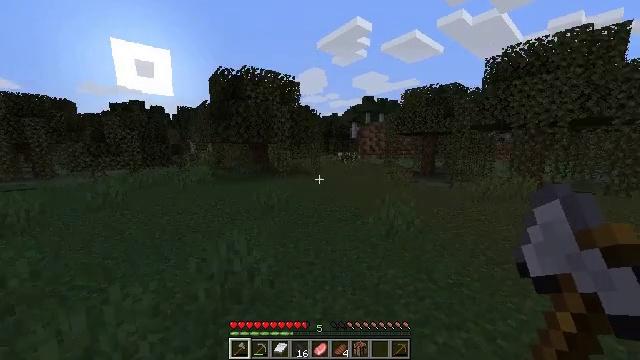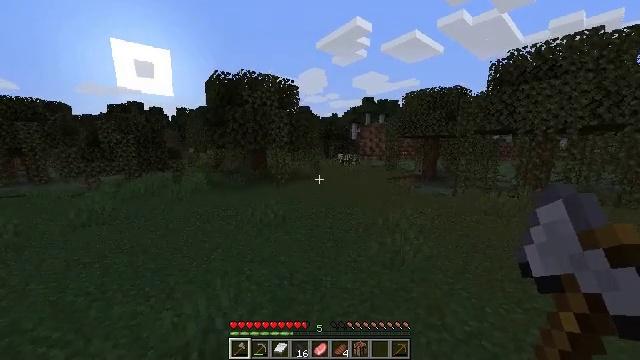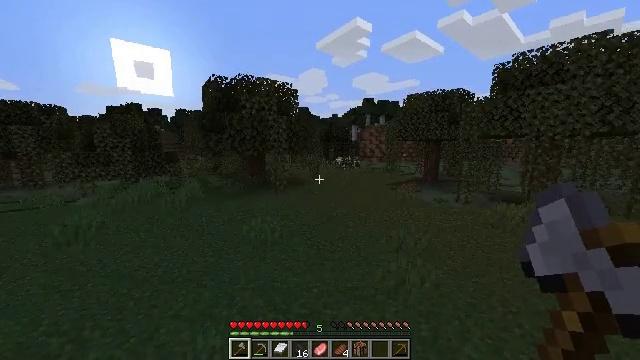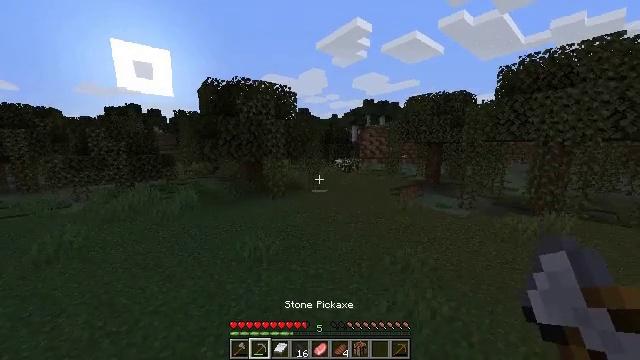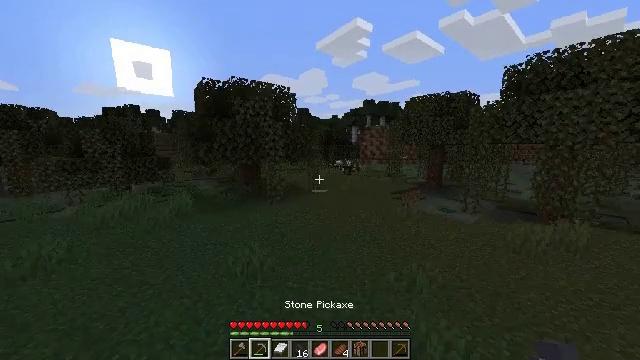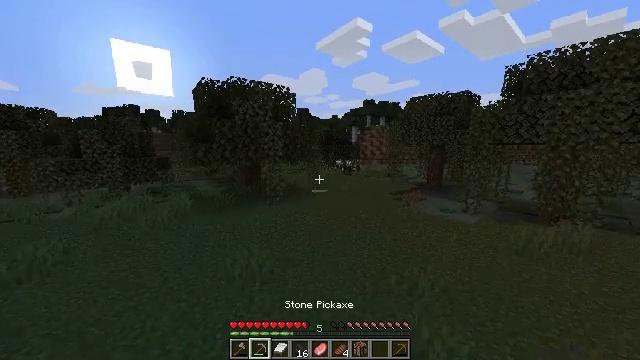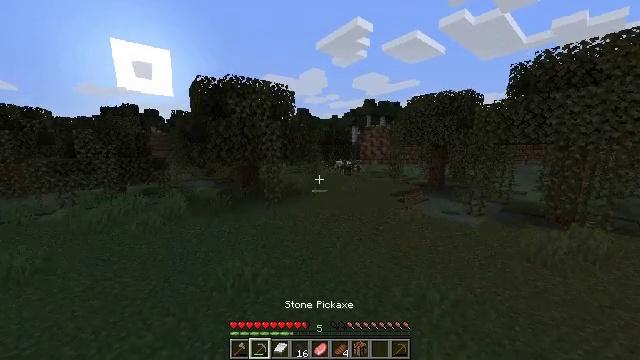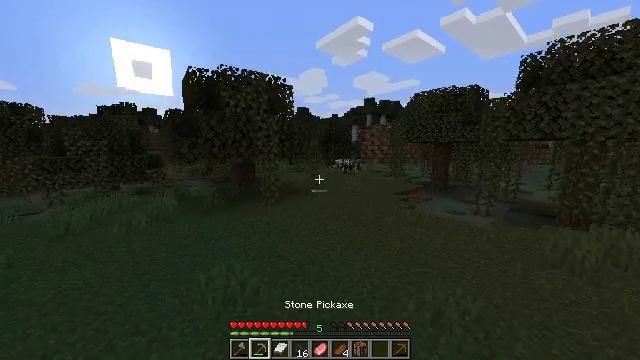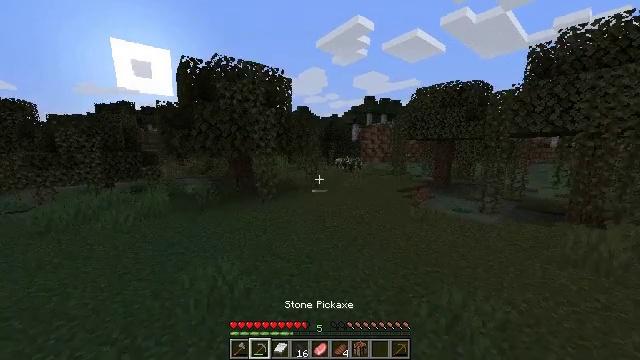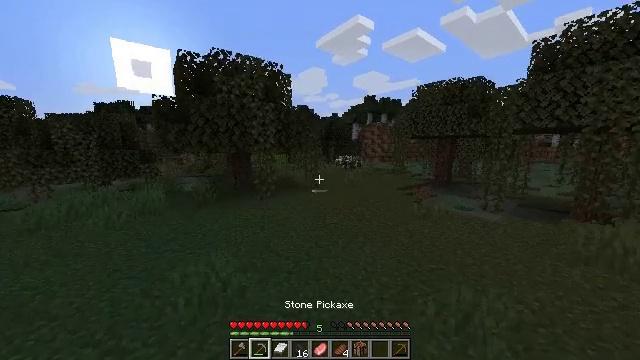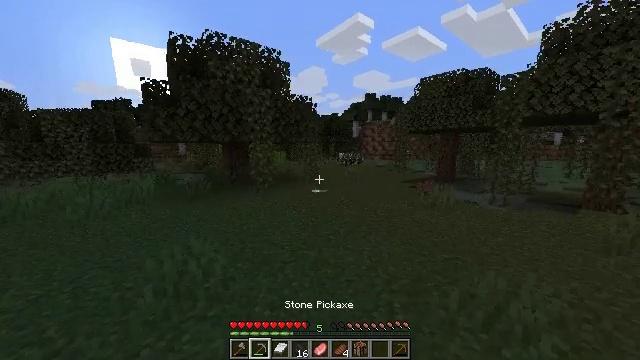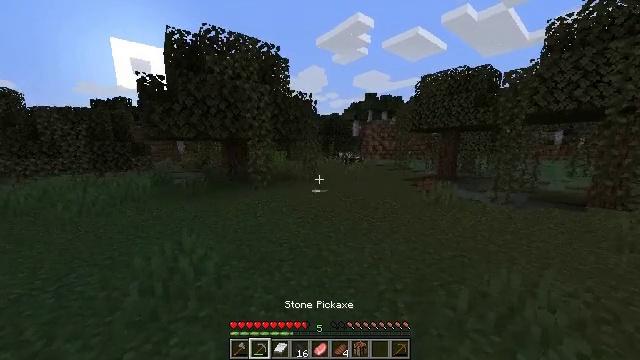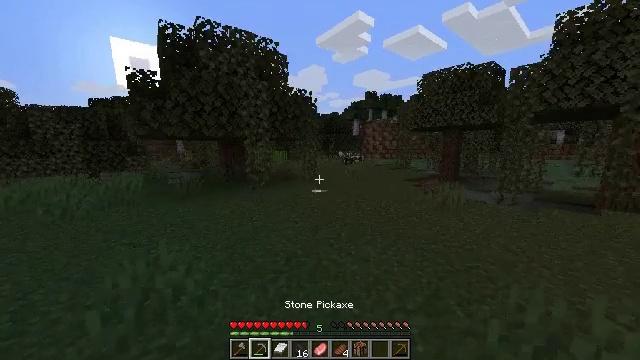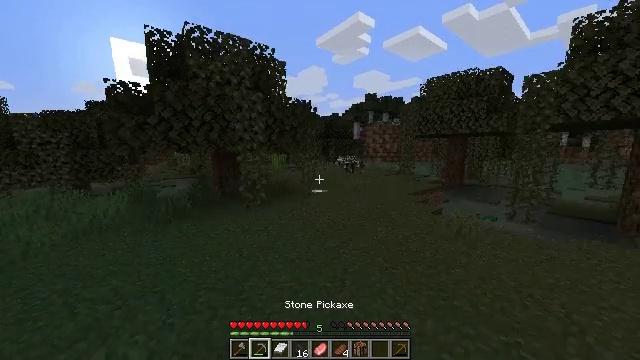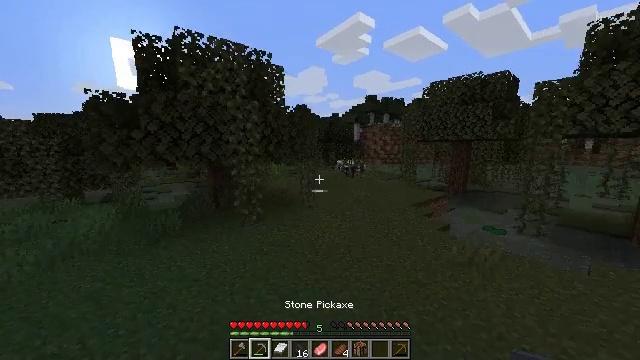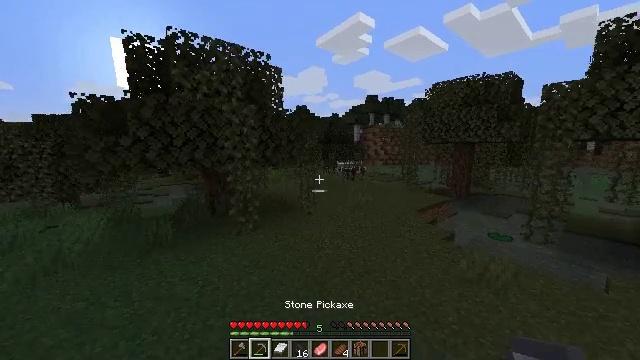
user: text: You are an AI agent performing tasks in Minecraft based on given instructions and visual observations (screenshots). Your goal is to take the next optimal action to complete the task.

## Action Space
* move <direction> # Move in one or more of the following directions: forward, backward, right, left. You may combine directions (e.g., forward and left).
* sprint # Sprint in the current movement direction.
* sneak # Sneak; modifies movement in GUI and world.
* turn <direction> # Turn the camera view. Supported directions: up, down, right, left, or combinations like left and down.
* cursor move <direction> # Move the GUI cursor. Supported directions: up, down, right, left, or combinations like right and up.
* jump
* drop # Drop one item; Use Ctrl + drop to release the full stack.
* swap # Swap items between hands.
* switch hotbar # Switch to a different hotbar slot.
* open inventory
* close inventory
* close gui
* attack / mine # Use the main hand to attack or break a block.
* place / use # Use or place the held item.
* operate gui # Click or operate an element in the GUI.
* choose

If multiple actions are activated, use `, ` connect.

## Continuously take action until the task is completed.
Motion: motion action
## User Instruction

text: Harvest sugar cane from the plant.
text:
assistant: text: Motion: move forward, sprint, jump
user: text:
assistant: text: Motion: move forward, sprint, jump
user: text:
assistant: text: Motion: move forward, sprint, jump
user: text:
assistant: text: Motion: move forward, sprint, jump
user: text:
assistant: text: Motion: move forward, sprint, jump
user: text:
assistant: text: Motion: move forward, sprint, jump
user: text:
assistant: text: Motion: move forward, sprint, jump
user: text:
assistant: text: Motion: move forward, sprint, jump
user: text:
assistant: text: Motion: move forward, sprint, jump
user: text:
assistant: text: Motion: move forward, sprint, jump
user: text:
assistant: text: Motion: move forward, sprint, jump
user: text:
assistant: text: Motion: move forward, sprint, jump
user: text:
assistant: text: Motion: move forward, sprint, jump
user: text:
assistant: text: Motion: move forward, sprint, jump
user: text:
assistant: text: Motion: move forward, sprint, jump
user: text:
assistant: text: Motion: move forward, sprint, jump
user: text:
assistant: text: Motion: move forward, sprint, jump
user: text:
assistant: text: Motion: move forward, sprint, jump
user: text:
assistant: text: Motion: move forward, sprint, jump
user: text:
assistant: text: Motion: move forward, sprint, jump
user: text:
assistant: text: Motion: move forward, sprint, jump
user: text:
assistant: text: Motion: move forward, sprint, jump
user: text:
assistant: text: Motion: move forward and move right, sprint, jump
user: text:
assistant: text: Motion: move forward and move right, sprint, jump
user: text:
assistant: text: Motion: move forward and move right, sprint, jump
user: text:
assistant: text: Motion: move forward and move right, sprint, jump
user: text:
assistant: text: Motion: move forward, sprint, jump
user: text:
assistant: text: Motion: move forward, sprint, jump
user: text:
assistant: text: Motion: move forward, sprint, jump
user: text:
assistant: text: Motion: move forward, sprint, jump